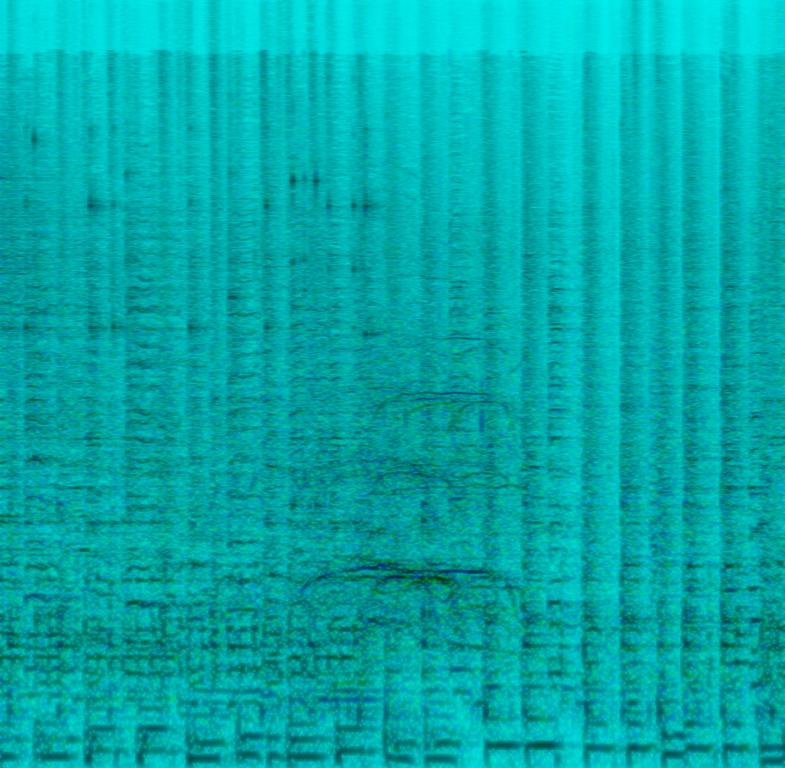
This is a big band jazz music piece. It is an accompaniment piece to the Charleston dance. The band consists of a wide range of brass sections, an upright bass, a jazz acoustic drum beat and a vibraphone. Sounds from the cheering crowd can be heard. The atmosphere is lively. The piece is upbeat.